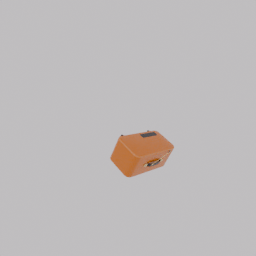
Label: electronics